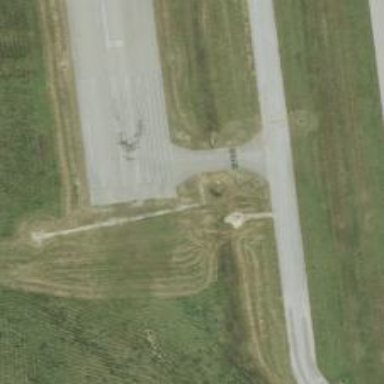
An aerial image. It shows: View of taxiway at the airport.